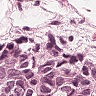
Metastatic tissue present: yes